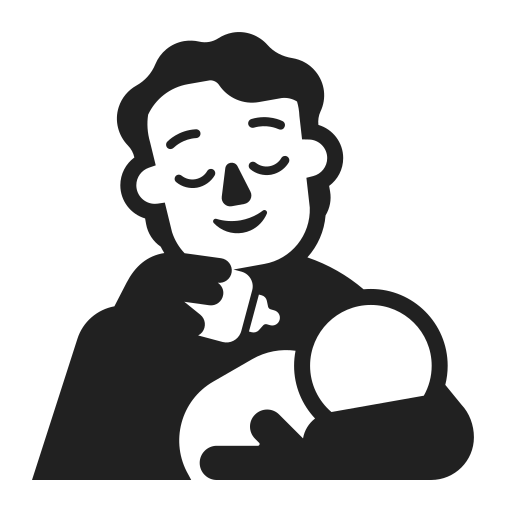
person feeding baby high contrast default